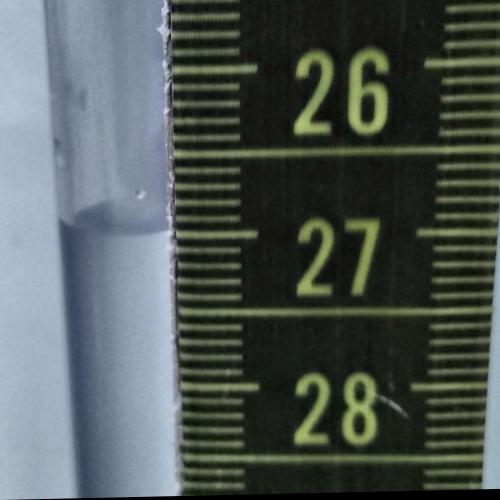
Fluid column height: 27.0 cm